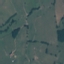
Land use / land cover class: Pasture